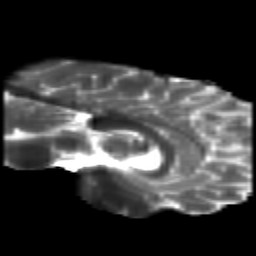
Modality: T2w
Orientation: sagittal
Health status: healthy
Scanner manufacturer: siemens
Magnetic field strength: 3 T
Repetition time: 10 s
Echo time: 0.092 s